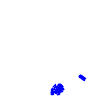
Particle: electron